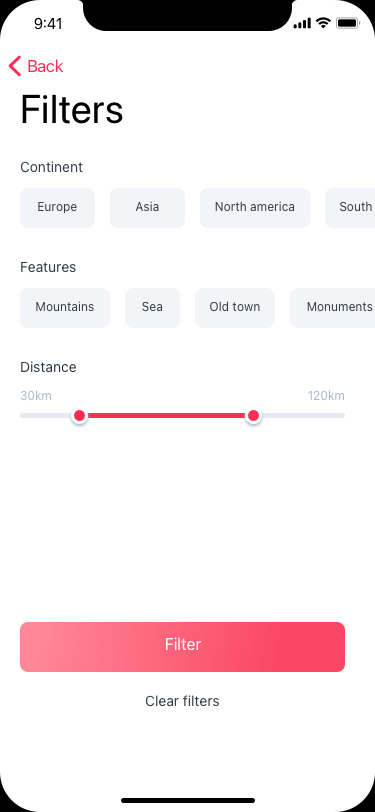
Text in this UI design:
Filters
Back
Continent

Europe
Asia
North america
South america
Features

Mountains
Sea
Old town
Monuments
Distance

30km
120km
Clear filters